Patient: sex M, age 29
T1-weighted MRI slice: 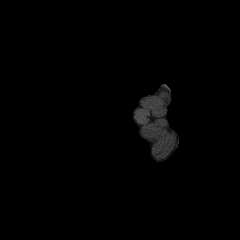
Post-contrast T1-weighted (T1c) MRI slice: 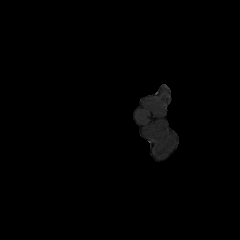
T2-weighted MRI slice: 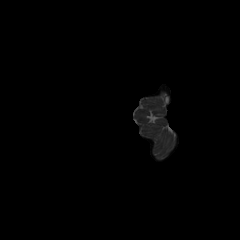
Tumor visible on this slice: no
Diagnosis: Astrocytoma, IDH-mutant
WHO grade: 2